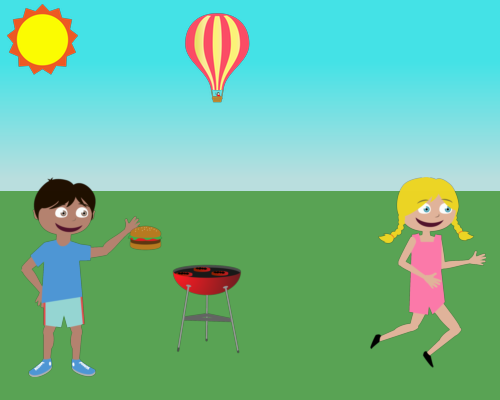
small sun upper left 2 inches right small hot air balloon 1 4 inch from left edge large boy hand on hip facing right holding burger grill under balloon 1 4 inch from right running girl facing right 1 2 inch from bottom boy is same i 'll peek grill by boy under balloon girl on right 1 4 inch from right edge and smiling